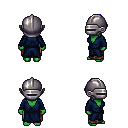
a pixel art fantasy rpg character, female body template, orc, green skin, blue robe, robe skirt, blue short mohawk hairstyle, metal helm, four views (front, back, left, right), 2x2 character sprite sheet, small pixel art, hard edges, no anti-aliasing